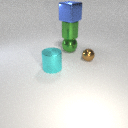
small brown metal sphere in front of large green metal sphere